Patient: sex M, age 78
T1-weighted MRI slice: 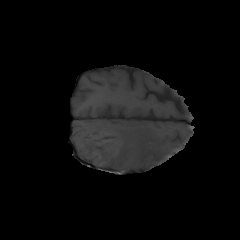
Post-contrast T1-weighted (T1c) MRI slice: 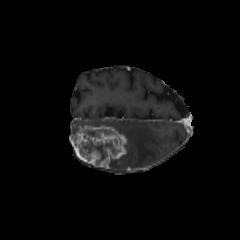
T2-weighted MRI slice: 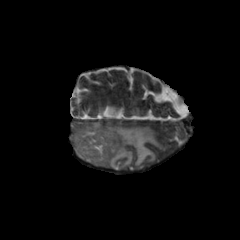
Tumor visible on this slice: yes
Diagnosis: Glioblastoma, IDH-wildtype
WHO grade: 4